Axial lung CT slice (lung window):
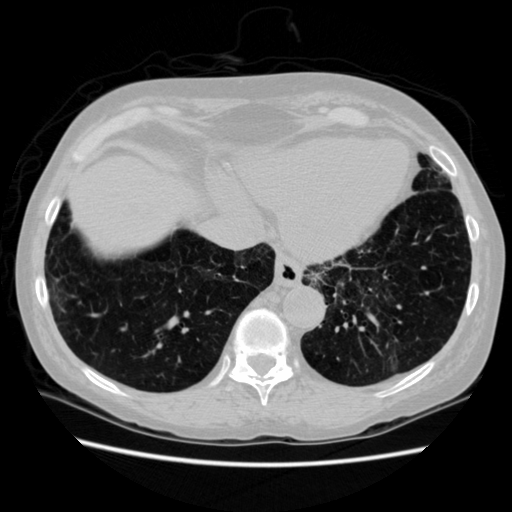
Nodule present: no